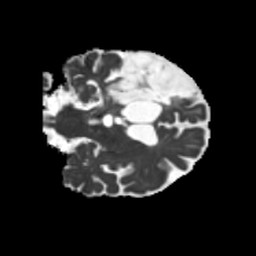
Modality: MD
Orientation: coronal
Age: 64
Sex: male
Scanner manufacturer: siemens
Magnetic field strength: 3 T
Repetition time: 5.25 s
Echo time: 0.08 s